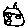
Label: house